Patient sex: M
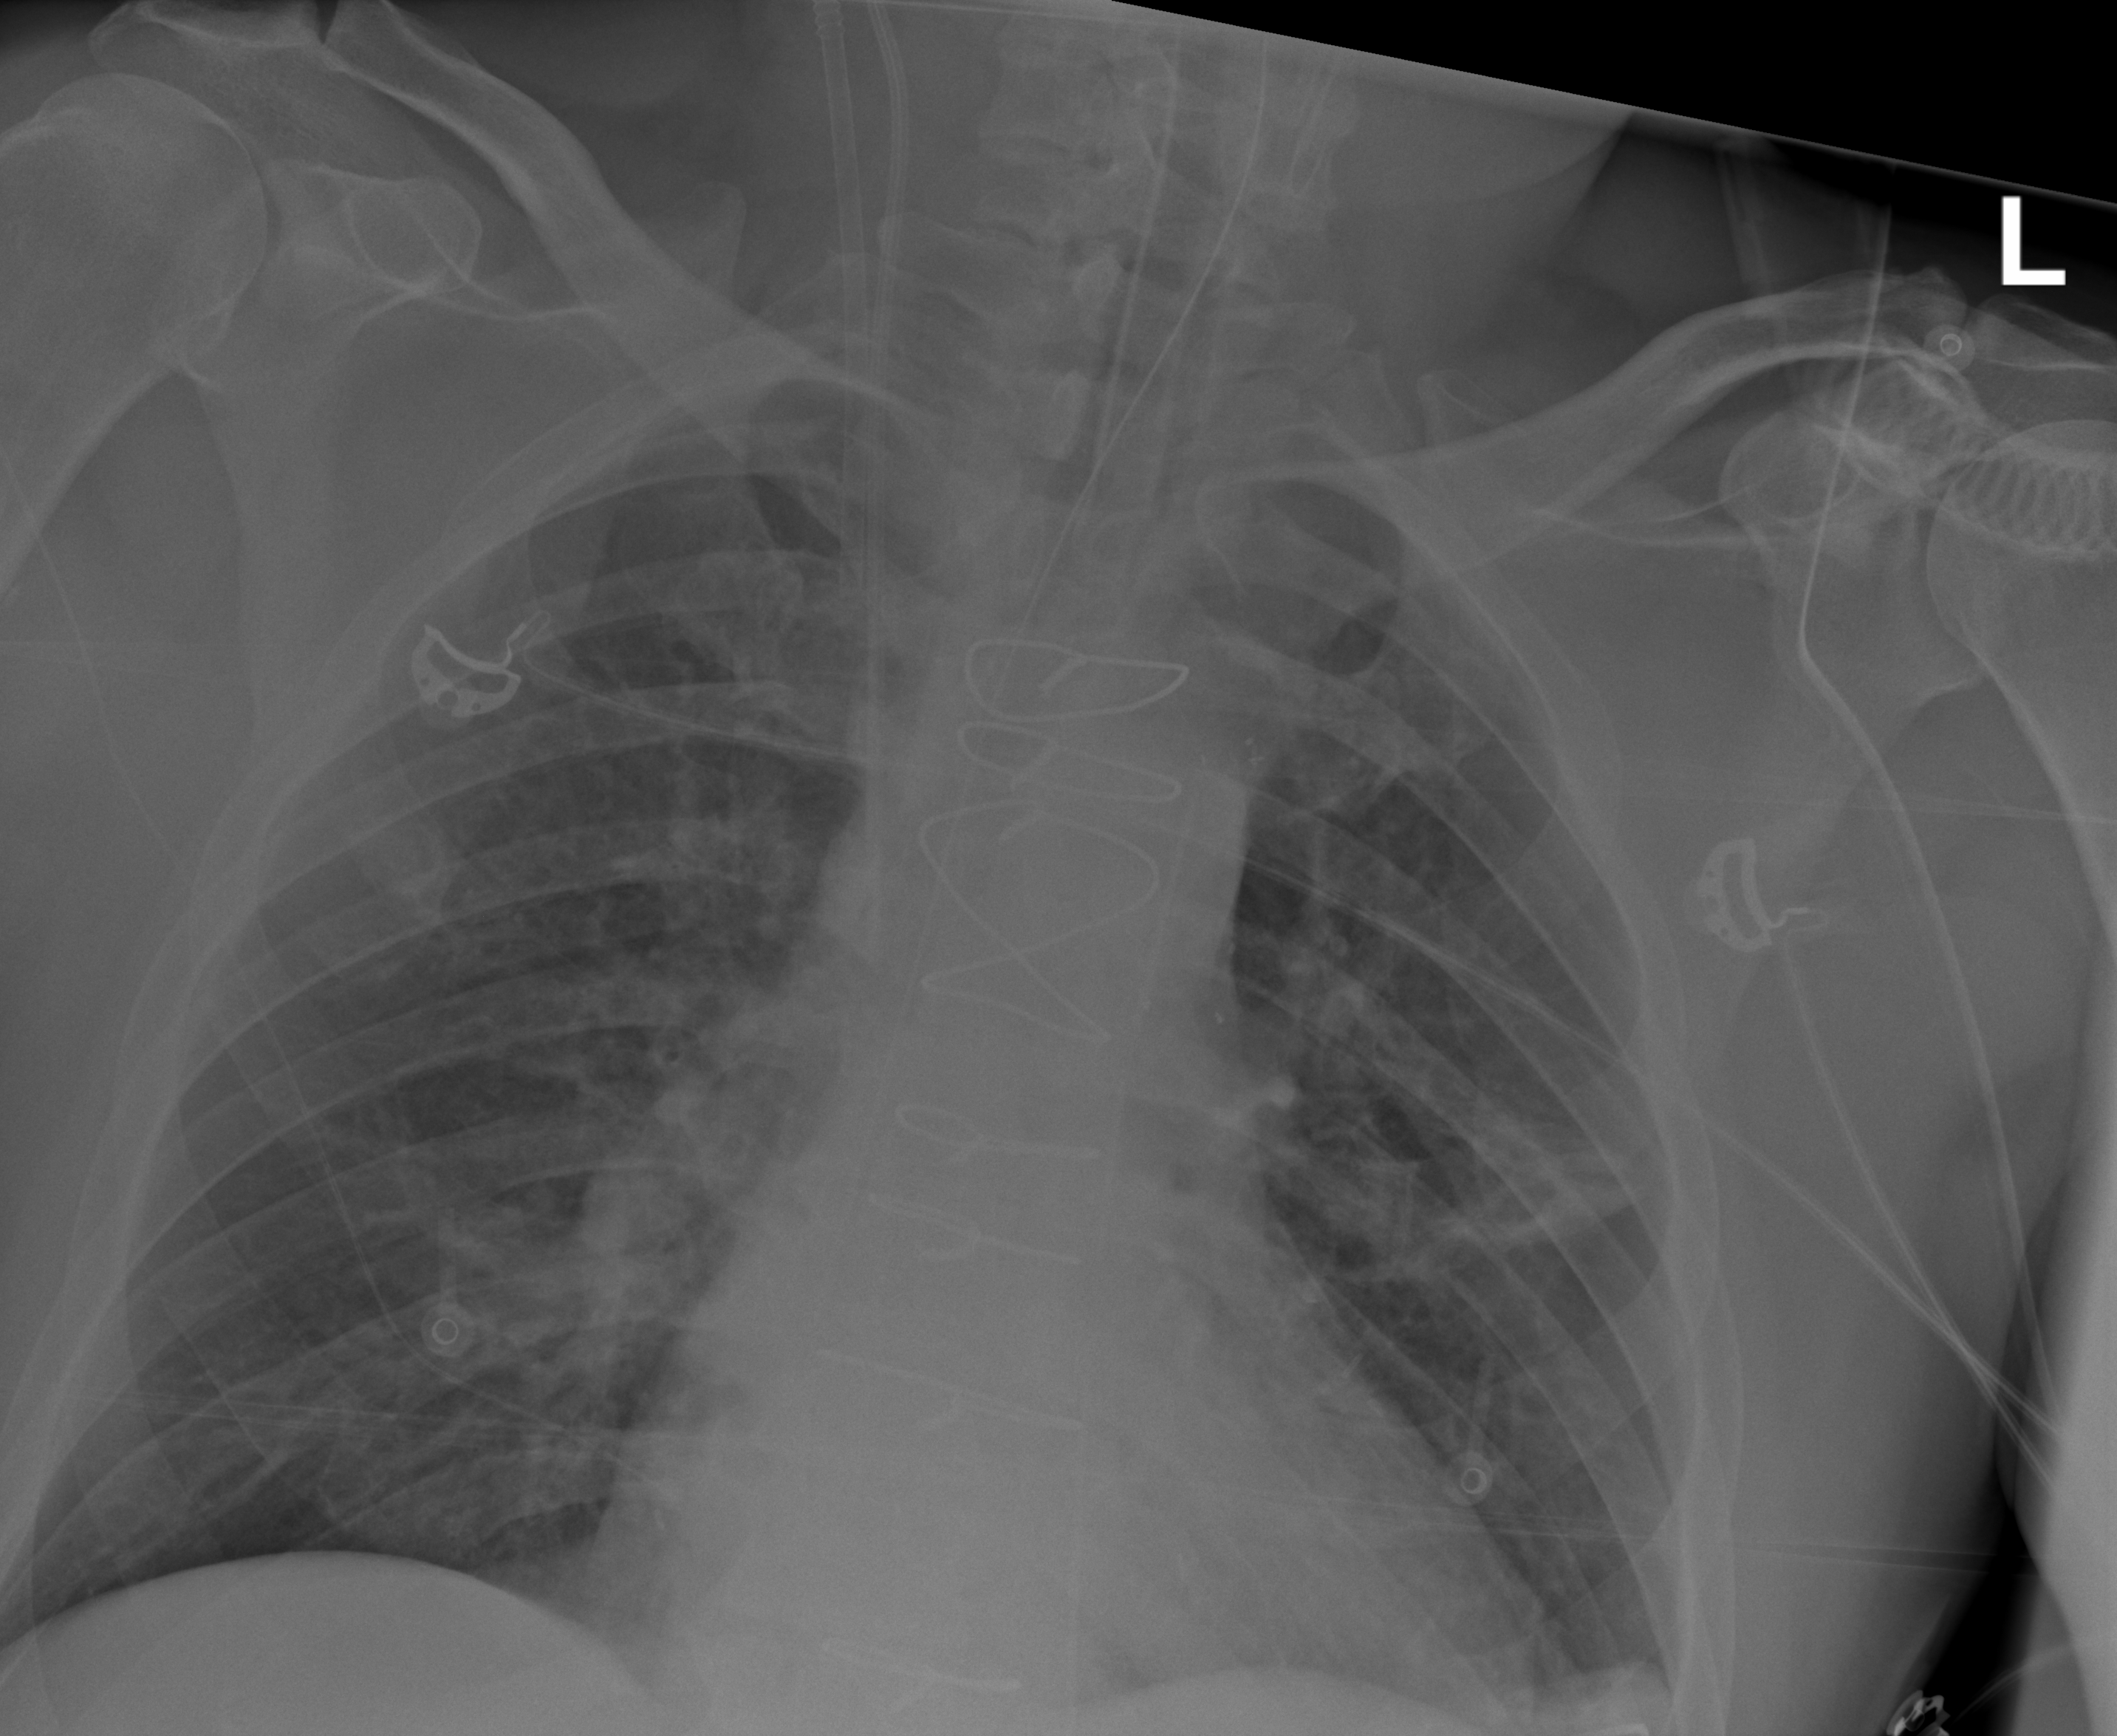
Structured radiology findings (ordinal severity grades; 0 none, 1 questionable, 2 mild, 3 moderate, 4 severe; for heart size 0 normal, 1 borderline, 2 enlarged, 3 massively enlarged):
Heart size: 1
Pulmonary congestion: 2
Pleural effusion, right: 0
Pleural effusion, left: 0
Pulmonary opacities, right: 0
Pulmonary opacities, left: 0
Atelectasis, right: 0
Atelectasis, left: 2